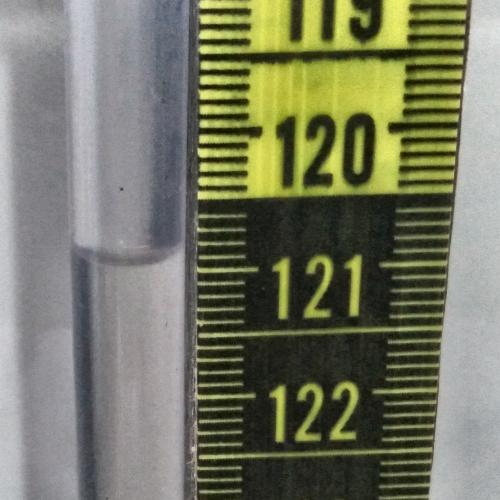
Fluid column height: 120.9 cm